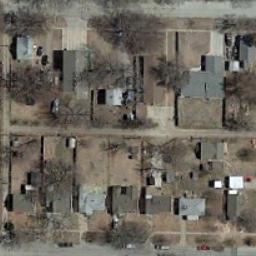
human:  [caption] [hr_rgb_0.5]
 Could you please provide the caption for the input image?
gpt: The medium residential is on the bare land next to the road .

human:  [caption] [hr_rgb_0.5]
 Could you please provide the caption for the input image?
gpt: There are many buildings in medium residential area .

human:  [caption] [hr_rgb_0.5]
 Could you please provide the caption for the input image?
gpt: The medium residential area has some neatly arranged houses and bare trees .

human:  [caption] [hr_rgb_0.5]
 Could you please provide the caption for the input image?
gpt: Medium-sized houses are built on green land .

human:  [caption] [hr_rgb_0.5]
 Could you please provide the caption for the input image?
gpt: There are some buildings and brown trees on the medium residential area .